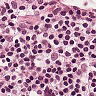
Metastatic tissue present: no